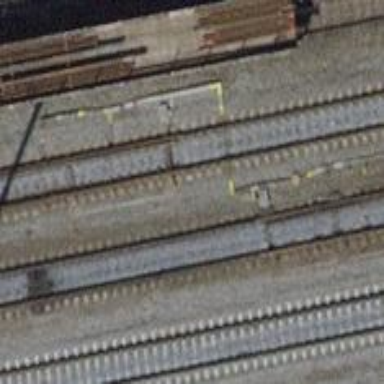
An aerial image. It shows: Railway switch.